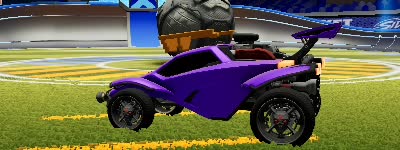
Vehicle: octane